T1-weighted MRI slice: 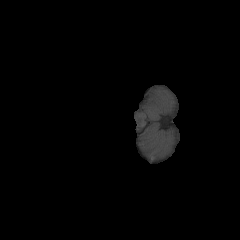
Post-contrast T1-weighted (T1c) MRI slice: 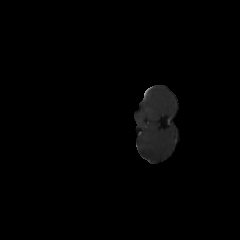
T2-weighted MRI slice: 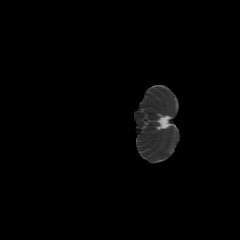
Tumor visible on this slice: no